Field crop: tomato
Growth stage: 1
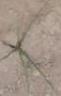
Species: cyperus